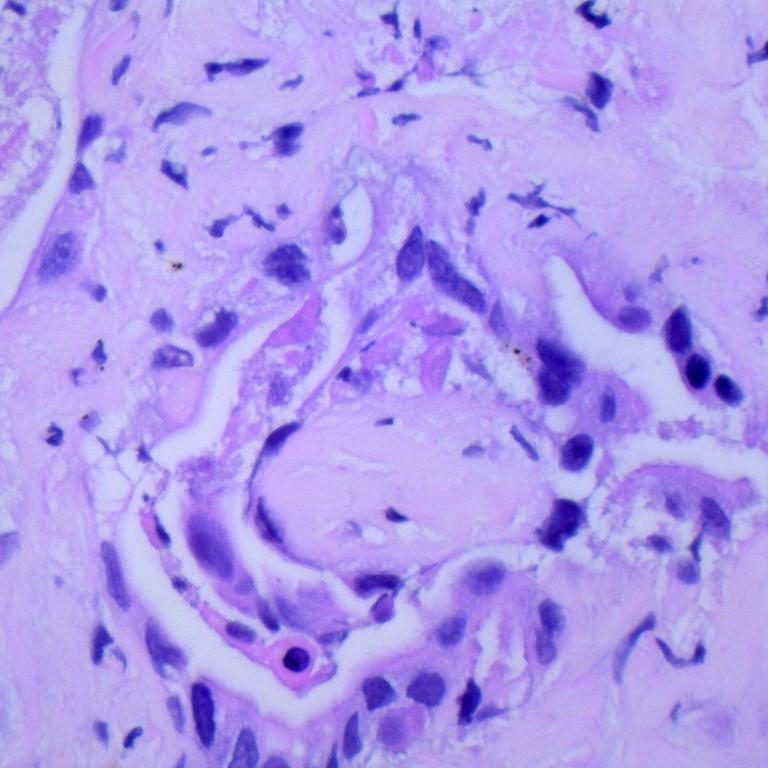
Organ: lung
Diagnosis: adenocarcinomas